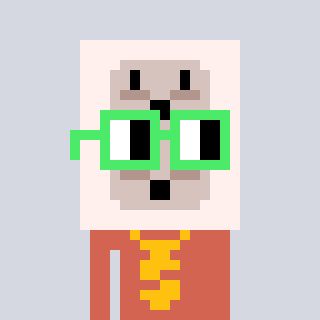
a pixel art character with square light green glasses, a outlet-shaped head and a peachy-colored body on a cool background